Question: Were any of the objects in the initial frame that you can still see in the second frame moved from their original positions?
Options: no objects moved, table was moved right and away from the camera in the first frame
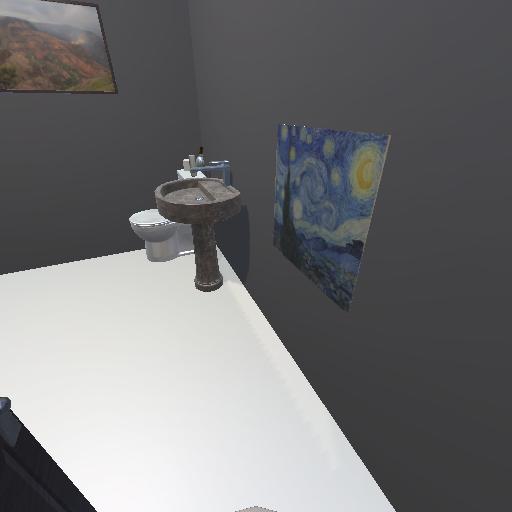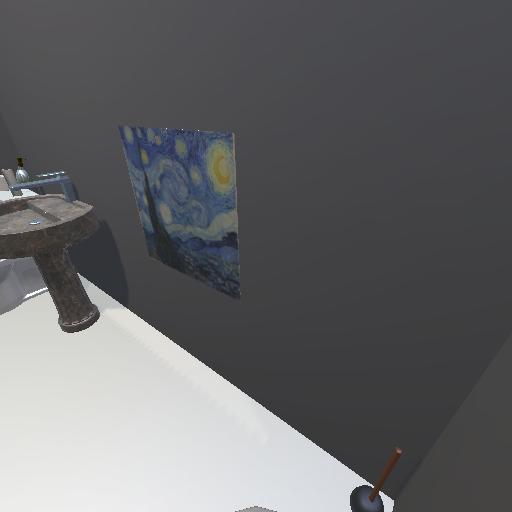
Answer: no objects moved